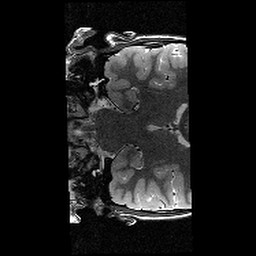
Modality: T2w
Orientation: coronal
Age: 11
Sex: female
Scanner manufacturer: siemens
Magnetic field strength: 3 T
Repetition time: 9.23 s
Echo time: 0.067 s